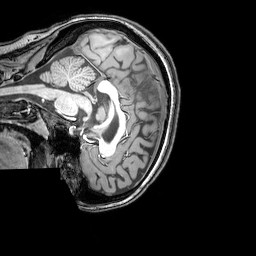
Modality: T1w
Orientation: sagittal
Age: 24
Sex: female
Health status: healthy
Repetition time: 0.081 s
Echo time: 0.037 s